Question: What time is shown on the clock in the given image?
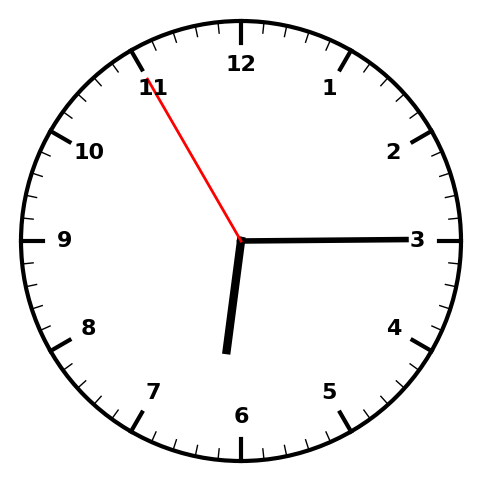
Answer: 06:14:55